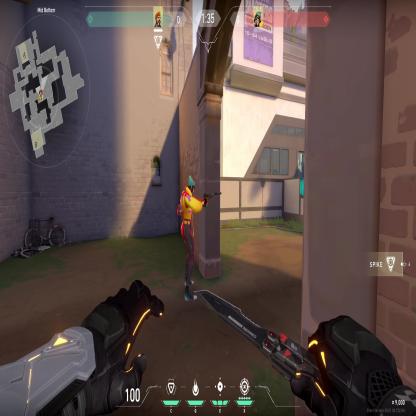
Label: enemy